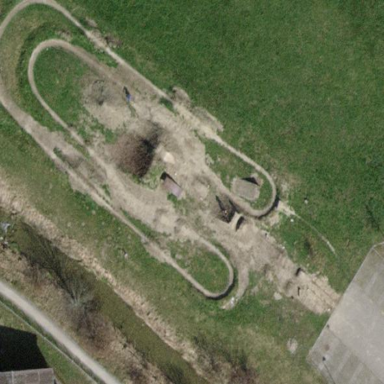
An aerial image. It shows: Cycling pitch for leisure and sports activities.